Question: I want to make such function:
When the notification of my app is fired, like the following image:

I swipe the app icon in the bar to the right, and the app should run and show a certain view.
But I don't know how to do it.
In my application:'(UIApplication *)application didFinishLaunchingWithOptions:(NSDictionary *)launchOptions', I write:
'''
- (BOOL)application:(UIApplication *)application didFinishLaunchingWithOptions:(NSDictionary *)launchOptions
{
UILocalNotification *localNotif = [launchOptions objectForKey:UIApplicationLaunchOptionsLocalNotificationKey];
if (localNotif) {
NSString *objectIDURL = [localNotif.userInfo objectForKey:@"objectIDURI"];
UIStoryboard *storyboard = [UIStoryboard storyboardWithName:@"Storyboard" bundle:nil];
EventViewController *eventViewController = [storyboard instantiateViewControllerWithIdentifier:@"EventViewController"];
[eventViewController setEvent:[Event getEventByObjectIDURL:objectIDURL]];
[(UINavigationController*)self.window.rootViewController pushViewController:eventViewController animated:NO];
}
return YES;
}
'''
But after my swiping the icon to the right, my app does not run at all.
Can anyone help?
Plus, I'm using storyboard, I don't know is it relevant.
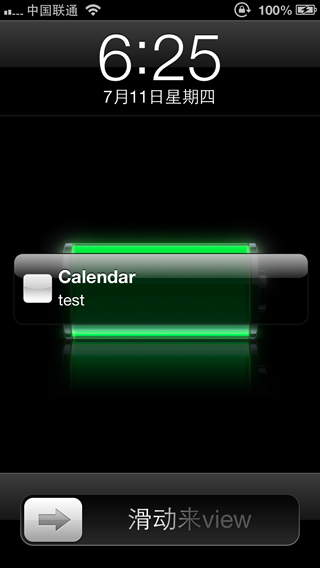
Answer: You never said if this was a local or remote notification, but the messaging works pretty much the same for both. You must keep in mind that the system notifies you differently if the app is running, or if its not running. That is, if you double click the home button and see the app's icon at the bottom, then its "running" (my terminology).
What you need to do is make sure you have all the relevant delegate methods implemented, and please, NSLog every one of them, so you can verify which are being messaged as you test. Copy and paste them from UIApplication.h, so that you don't have a typo (that is, a misspelling, as the system gives you no warnings on these!)
Implement all of the following:
'''
- (BOOL)application:(UIApplication *)application didFinishLaunchingWithOptions:(NSDictionary *)launchOptions
{
// if launched due to a notification, you will get a non-nil launchOptions
NSLog(@"didFinishLaunchingWithOptions: launchOptions=%@", launchOptions);
...
}
// if using remote notifications
- (void)application:(UIApplication *)application didRegisterForRemoteNotificationsWithDeviceToken:(NSData *)deviceToken
{
// Better get this for remote notifications
NSLog(@"didRegisterForRemoteNotificationsWithDeviceToken: token=%@", deviceToken);
...
}
- (void)application:(UIApplication *)application didFailToRegisterForRemoteNotificationsWithError:(NSError *)error
{
NSLog(@"YIKES! didFailToRegisterForRemoteNotificationsWithError");
...
}
- (void)application:(UIApplication *)application didReceiveRemoteNotification:(NSDictionary *)userInfo
{
// if already running, notification came in
NSLog(@"didReceiveRemoteNotification: userInfo=%@", userInfo);
...
}
// if using local notifications
- (void)application:(UIApplication *)application didReceiveLocalNotification:(UILocalNotification *)notification
{
// if already running, notification came in
NSLog(@"didReceiveLocalNotification: notification=%@", notification);
...
}
'''